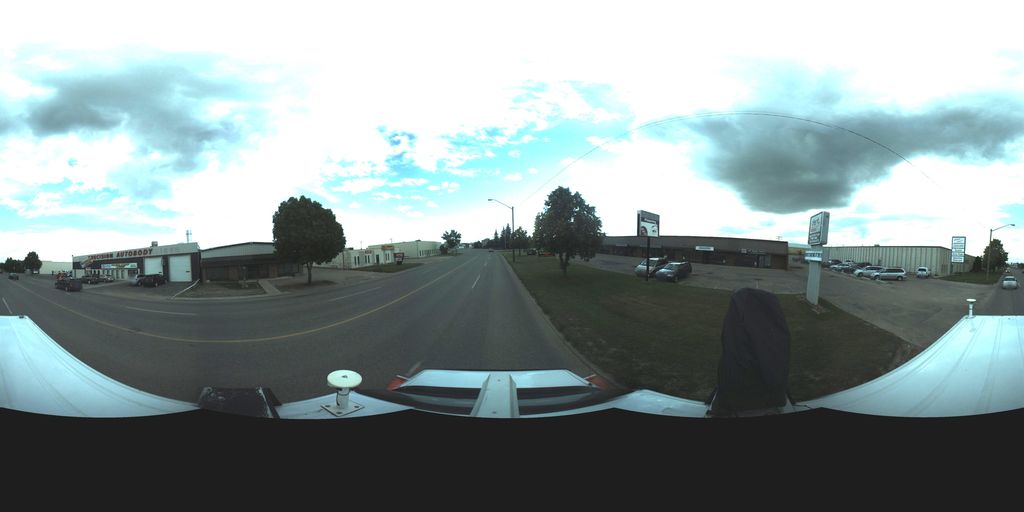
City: saskatoon